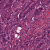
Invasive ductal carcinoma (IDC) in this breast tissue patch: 1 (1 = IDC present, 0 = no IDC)